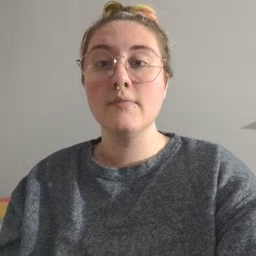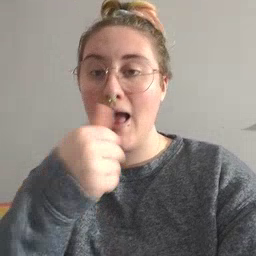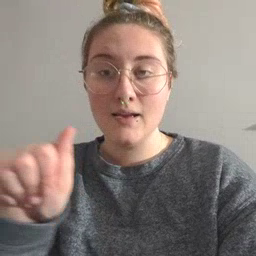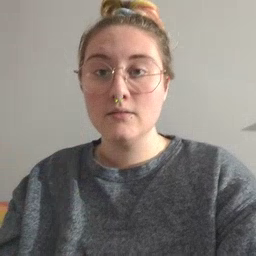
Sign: any